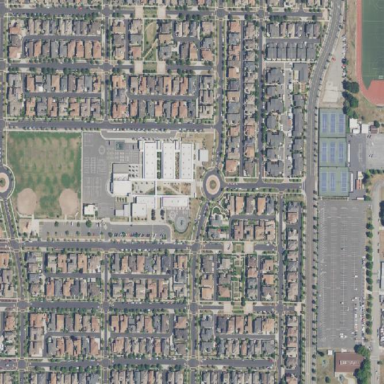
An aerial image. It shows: School.